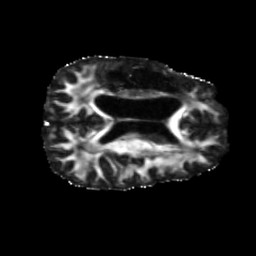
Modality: FA
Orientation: axial
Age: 42
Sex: male
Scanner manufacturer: siemens
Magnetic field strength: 3 T
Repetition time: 5.47 s
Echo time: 0.0854 s